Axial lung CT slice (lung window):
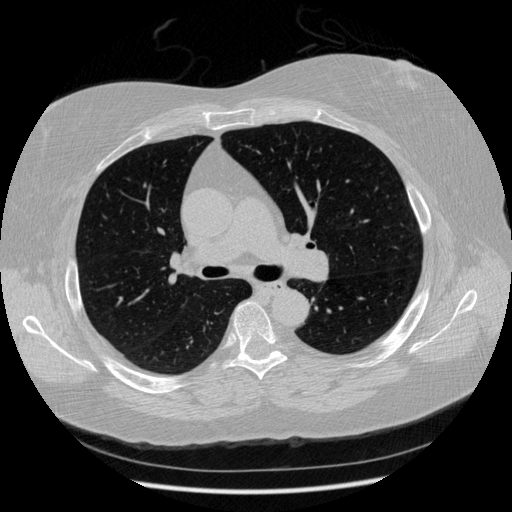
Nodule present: no